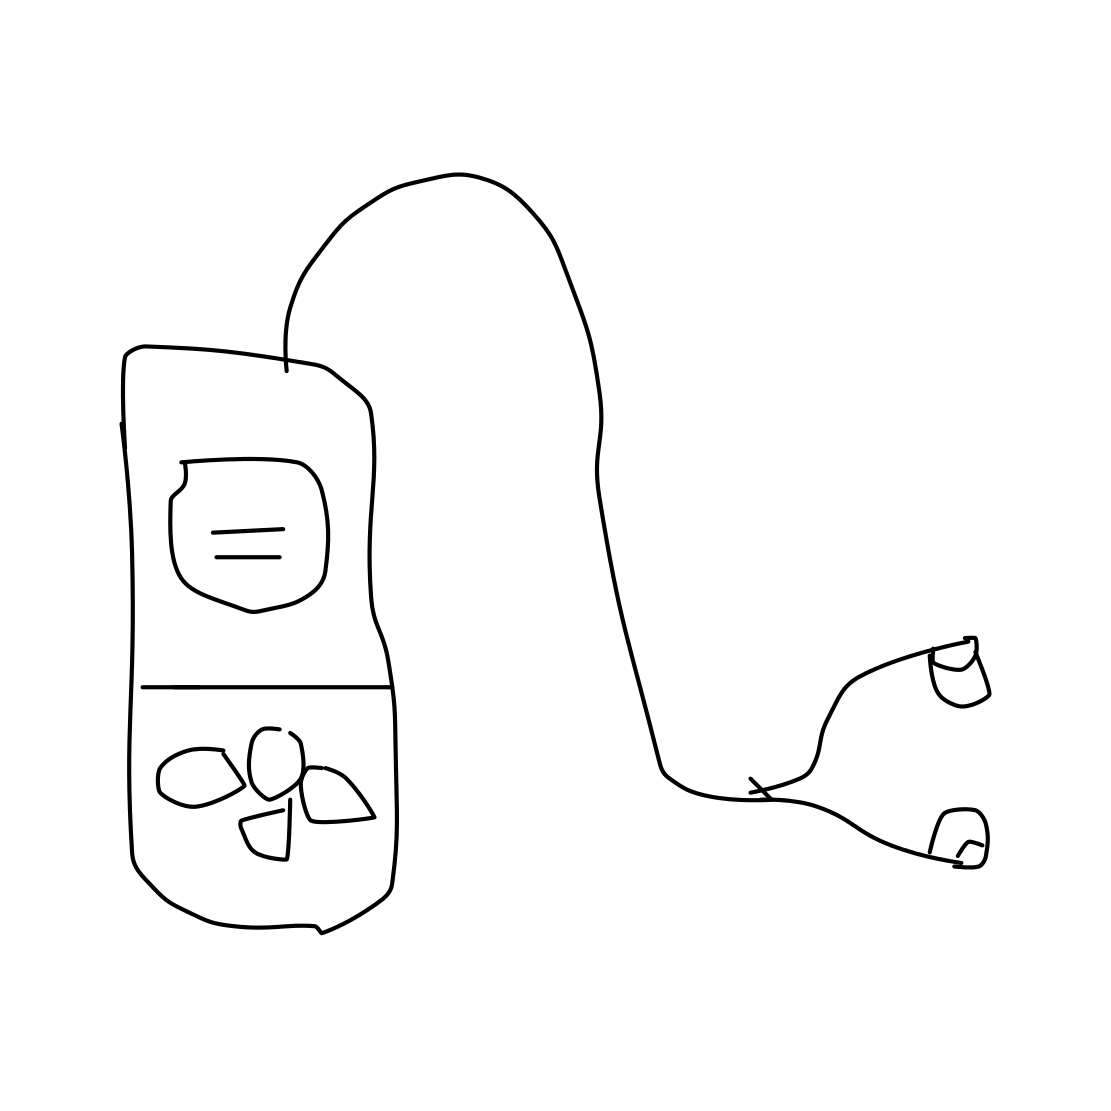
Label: ipod